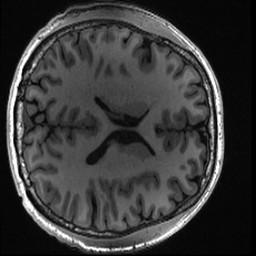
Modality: T1w
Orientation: axial
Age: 28
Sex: male